Frequency: 50000
Velocity: 0,155
Power: 41,1
Pulse duration: 0,0000001
Pass count: 1
Magnification: 10
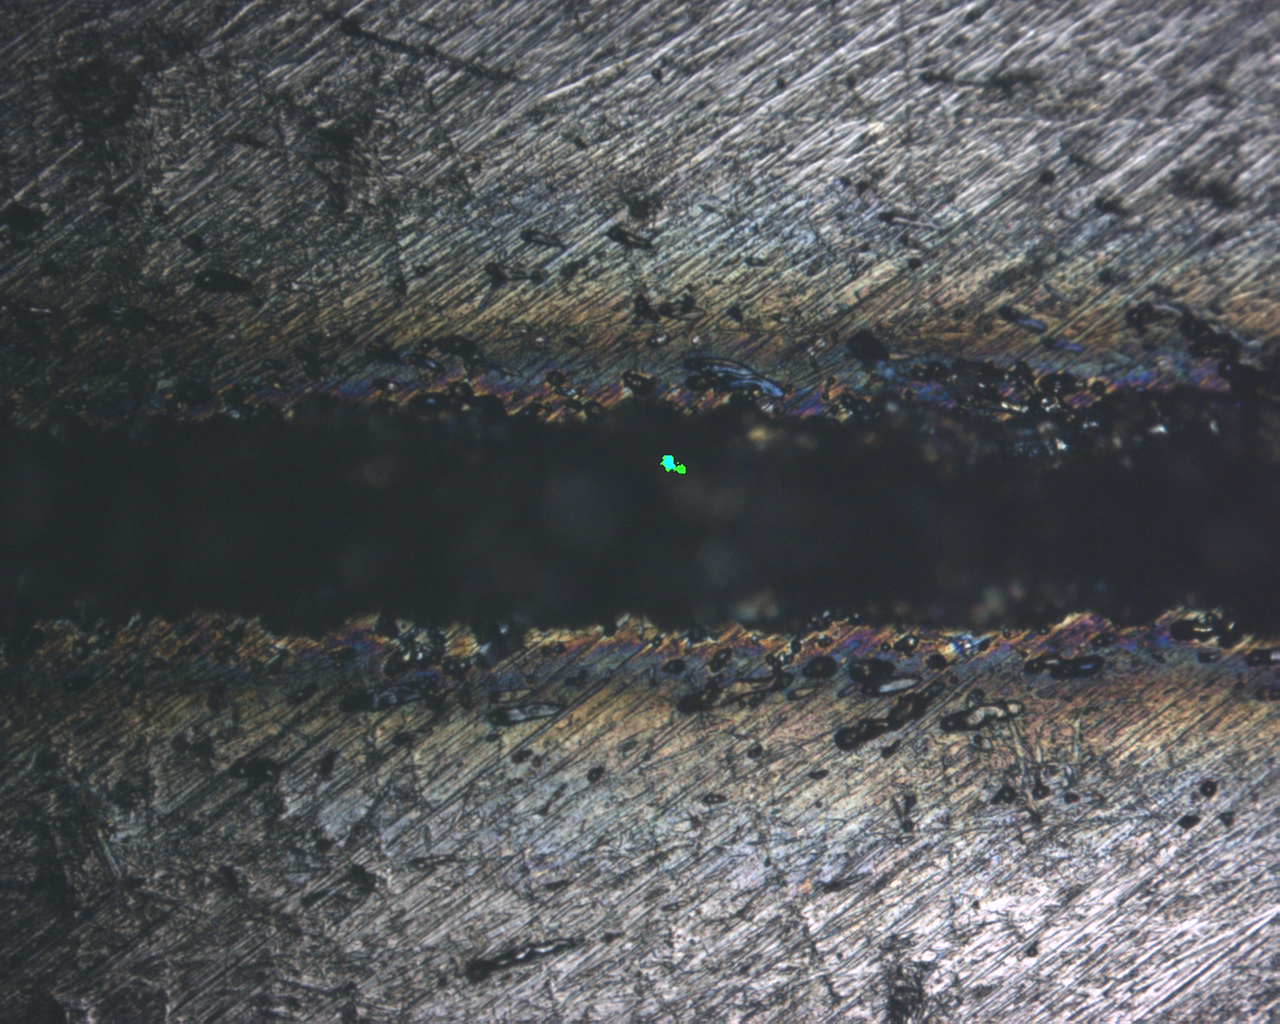
Measured width: 161.76
Other width: 86.571